Interaction volume radius: 10 \u00c5
Interaction volume height: 25 \u00c5
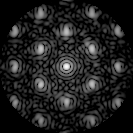
Disorder parameter: 0.3325